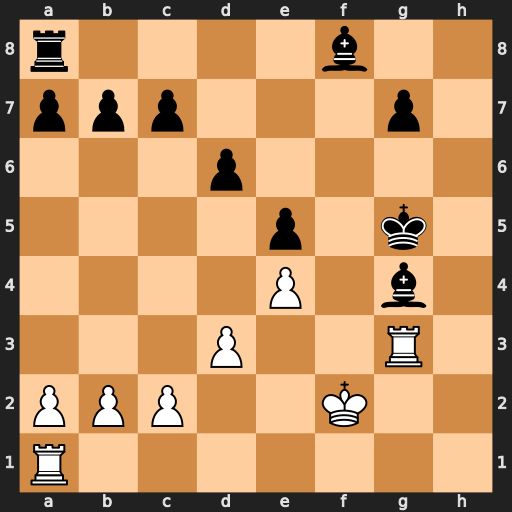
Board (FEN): r4b2/ppp3p1/3p4/4p1k1/4P1b1/3P2R1/PPP2K2/R7
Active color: w
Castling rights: -
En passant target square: -
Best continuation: Rag1 Kf6 Rxg4